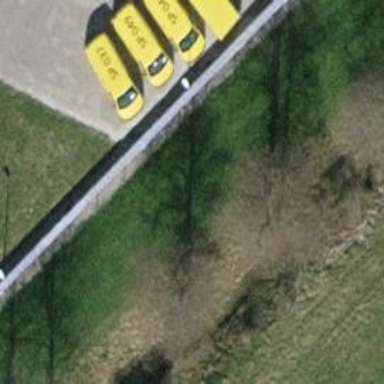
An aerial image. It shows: Wall barrier.